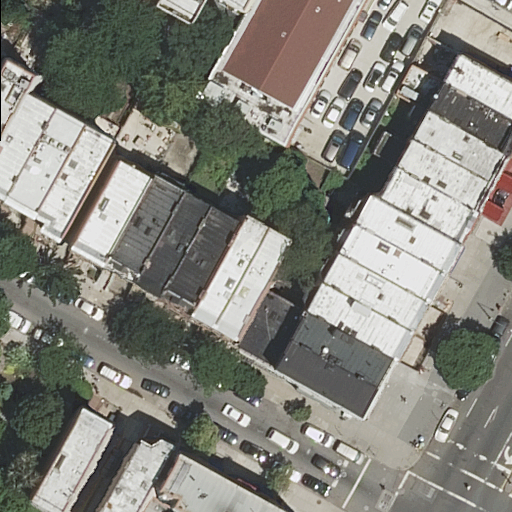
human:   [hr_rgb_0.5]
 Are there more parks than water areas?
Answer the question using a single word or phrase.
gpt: yes

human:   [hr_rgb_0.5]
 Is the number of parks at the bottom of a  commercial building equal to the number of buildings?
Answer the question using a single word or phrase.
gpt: no

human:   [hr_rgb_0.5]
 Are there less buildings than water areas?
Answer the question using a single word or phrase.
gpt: no

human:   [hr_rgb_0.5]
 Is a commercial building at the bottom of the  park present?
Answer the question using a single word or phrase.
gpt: no

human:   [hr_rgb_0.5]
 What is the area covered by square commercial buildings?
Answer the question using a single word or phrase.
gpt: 0m2

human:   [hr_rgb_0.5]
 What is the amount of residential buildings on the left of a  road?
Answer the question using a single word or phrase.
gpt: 22

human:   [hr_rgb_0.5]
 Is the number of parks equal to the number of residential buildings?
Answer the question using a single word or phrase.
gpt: no

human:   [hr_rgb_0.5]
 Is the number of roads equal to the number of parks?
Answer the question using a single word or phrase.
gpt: no

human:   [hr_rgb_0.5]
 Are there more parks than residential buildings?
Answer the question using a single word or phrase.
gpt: no

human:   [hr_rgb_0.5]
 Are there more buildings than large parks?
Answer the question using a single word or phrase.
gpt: yes

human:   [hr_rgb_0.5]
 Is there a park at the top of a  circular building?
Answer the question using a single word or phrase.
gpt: no

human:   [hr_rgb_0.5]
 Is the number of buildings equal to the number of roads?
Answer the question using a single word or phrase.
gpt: no

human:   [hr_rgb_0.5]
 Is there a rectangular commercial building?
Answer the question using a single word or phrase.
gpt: no

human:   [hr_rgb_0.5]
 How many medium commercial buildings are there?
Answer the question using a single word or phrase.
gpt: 0

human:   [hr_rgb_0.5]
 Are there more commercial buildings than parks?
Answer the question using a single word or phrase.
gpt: no

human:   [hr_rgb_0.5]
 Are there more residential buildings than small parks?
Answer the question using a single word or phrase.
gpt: yes

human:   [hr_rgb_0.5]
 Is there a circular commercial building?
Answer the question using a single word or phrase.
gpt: no

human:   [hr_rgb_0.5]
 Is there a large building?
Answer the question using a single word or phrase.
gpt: yes

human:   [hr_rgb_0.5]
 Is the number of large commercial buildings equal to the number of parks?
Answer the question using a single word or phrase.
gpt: no

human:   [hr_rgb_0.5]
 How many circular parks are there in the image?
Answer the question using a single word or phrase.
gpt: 0

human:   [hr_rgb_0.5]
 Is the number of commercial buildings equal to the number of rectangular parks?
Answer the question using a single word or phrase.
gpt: no

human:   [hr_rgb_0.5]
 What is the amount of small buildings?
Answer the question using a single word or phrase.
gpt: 5

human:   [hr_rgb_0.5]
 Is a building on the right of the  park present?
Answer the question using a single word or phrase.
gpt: yes

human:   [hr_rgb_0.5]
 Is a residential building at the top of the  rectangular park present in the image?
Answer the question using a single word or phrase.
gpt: yes

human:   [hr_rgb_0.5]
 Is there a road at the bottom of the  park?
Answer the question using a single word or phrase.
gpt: yes

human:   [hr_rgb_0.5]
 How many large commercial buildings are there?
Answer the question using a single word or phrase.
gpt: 0

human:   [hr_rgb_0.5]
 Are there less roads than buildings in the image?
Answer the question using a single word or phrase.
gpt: yes

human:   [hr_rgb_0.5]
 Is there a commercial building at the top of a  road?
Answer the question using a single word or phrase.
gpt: no

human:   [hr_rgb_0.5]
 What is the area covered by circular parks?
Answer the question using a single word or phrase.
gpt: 0m2

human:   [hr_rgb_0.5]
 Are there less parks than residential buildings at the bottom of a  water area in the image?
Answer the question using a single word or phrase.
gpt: no

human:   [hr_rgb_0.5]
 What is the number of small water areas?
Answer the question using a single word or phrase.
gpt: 0

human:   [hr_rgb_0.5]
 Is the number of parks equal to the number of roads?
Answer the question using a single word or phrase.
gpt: no

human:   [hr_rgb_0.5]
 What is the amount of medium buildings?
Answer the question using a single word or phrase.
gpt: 21

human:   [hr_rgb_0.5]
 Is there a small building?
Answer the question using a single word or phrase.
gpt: yes

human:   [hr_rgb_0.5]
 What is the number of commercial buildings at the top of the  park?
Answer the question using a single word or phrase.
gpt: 0

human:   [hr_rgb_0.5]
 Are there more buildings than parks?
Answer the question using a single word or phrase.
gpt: yes